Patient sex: F
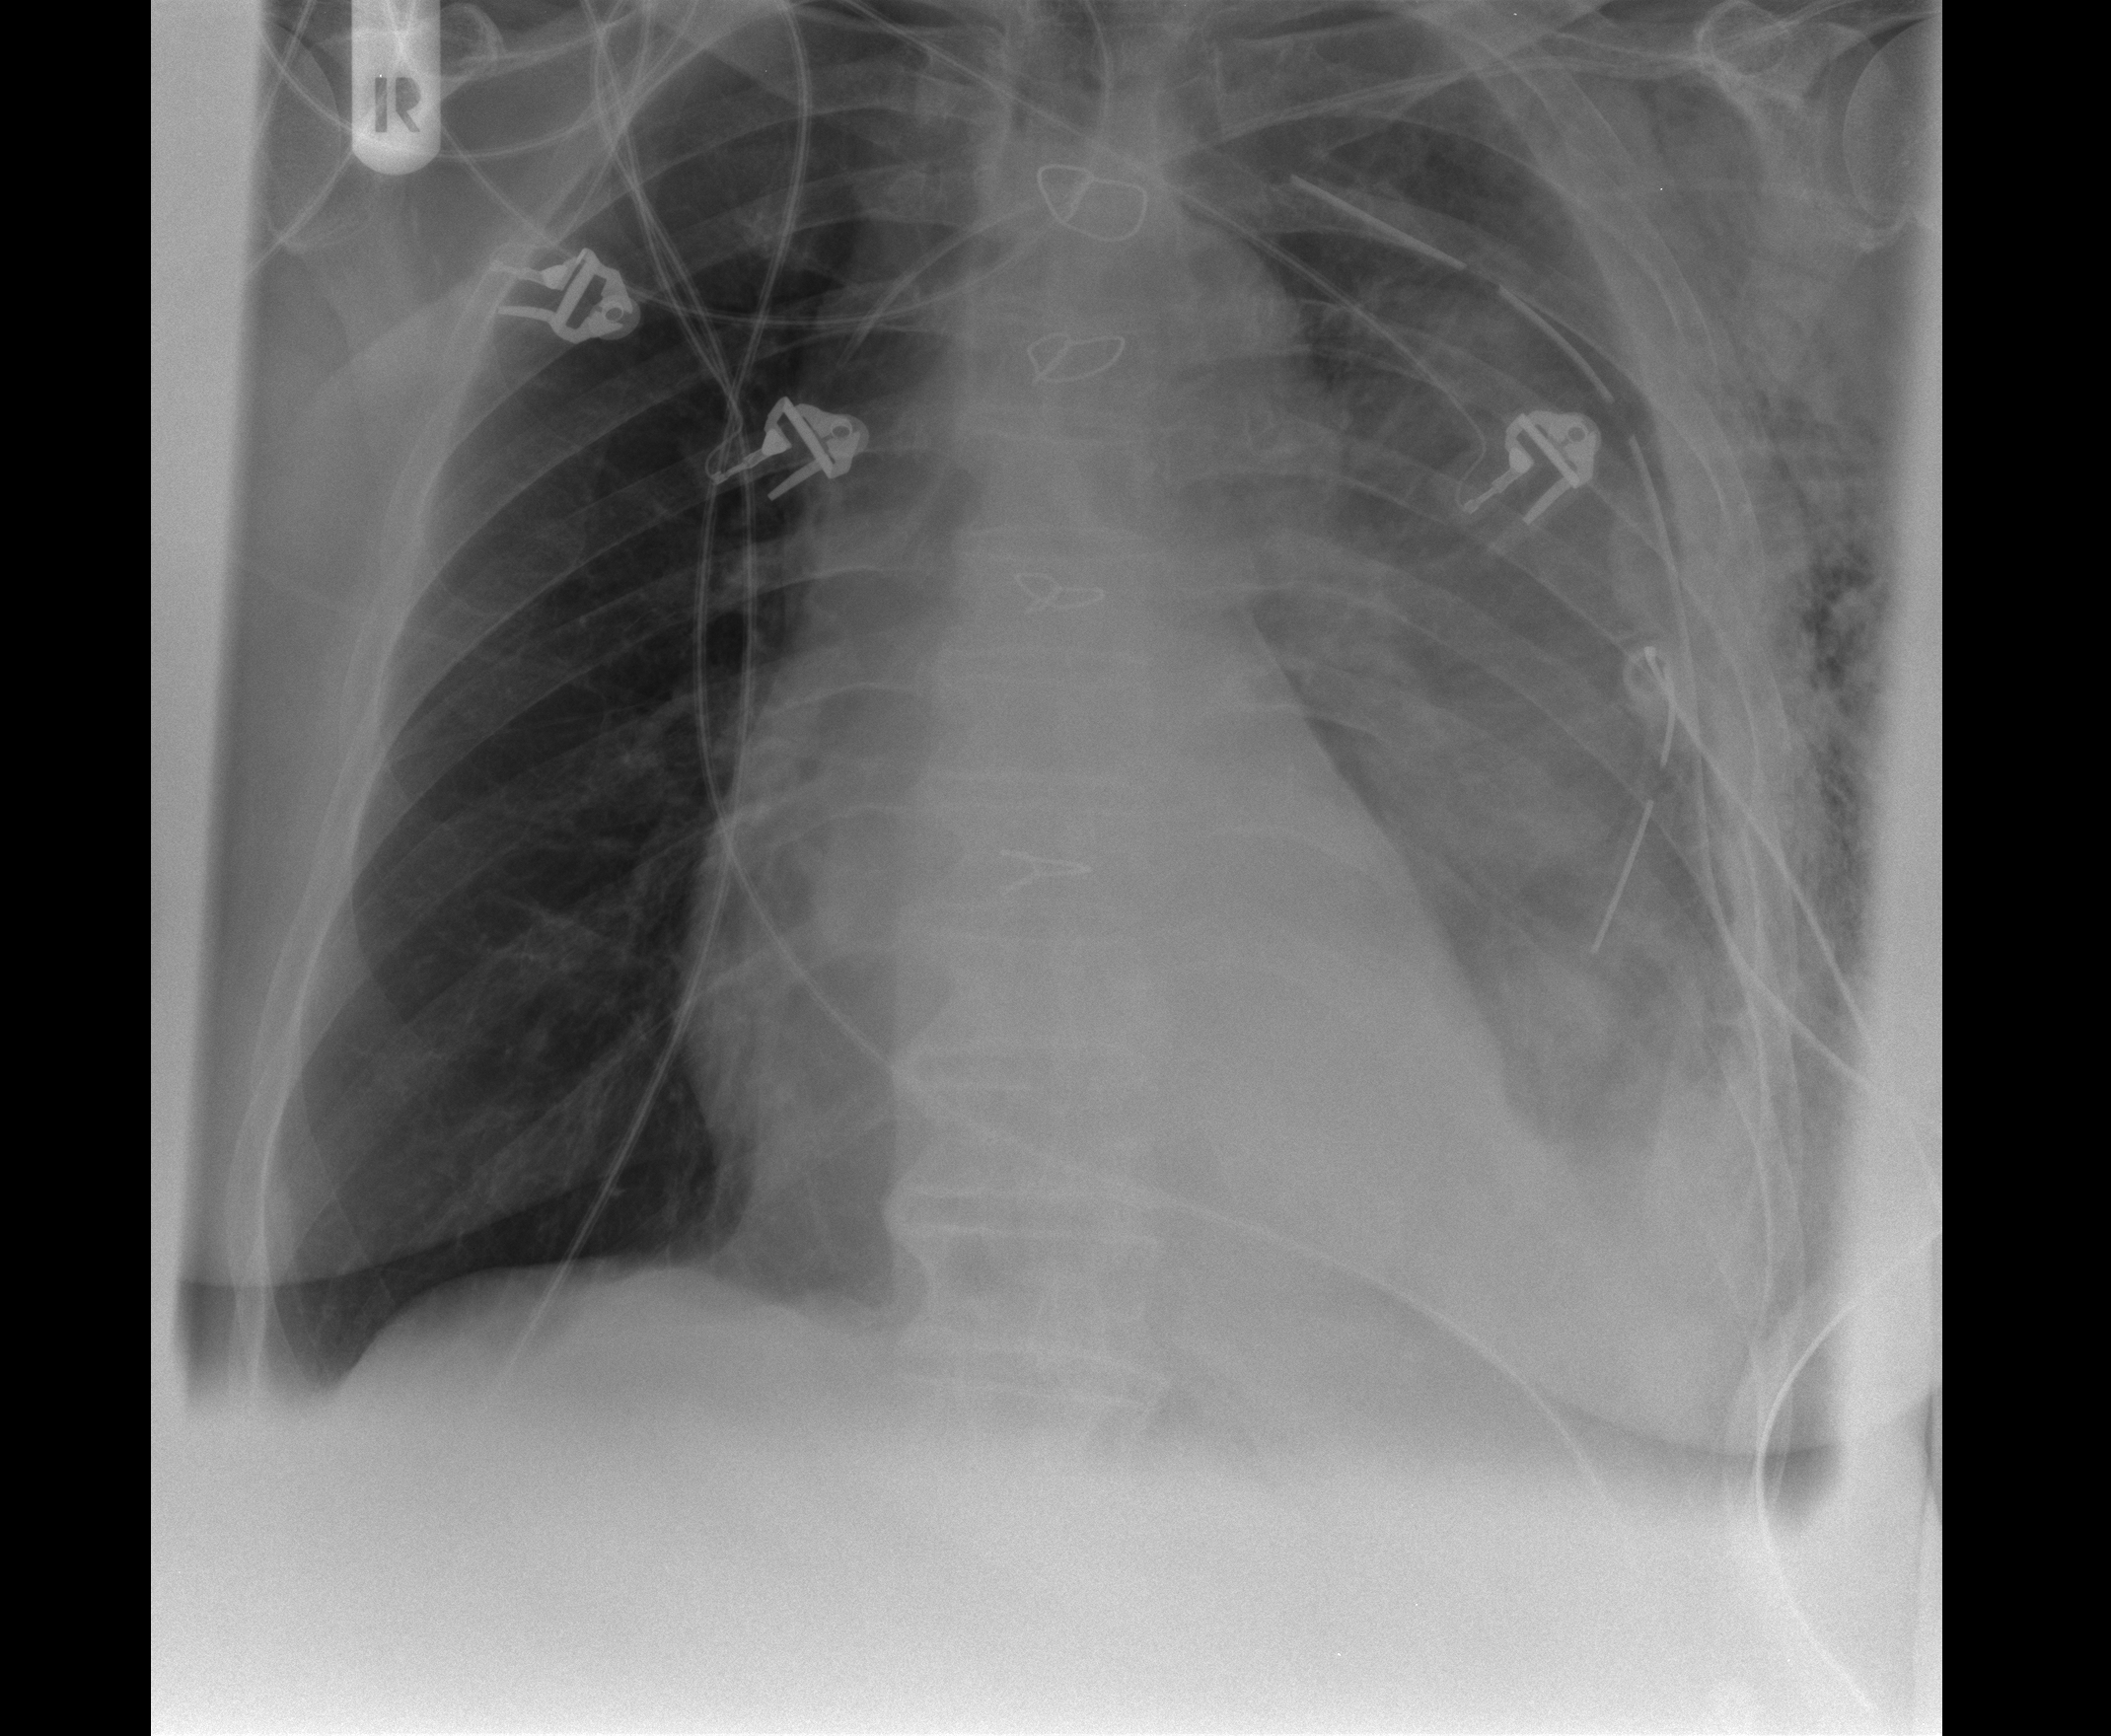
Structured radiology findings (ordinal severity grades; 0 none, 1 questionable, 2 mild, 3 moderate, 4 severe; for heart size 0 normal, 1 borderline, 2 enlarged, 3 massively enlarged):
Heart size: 1
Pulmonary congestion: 0
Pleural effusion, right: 0
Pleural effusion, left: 3
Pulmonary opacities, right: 0
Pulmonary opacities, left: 0
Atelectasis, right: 0
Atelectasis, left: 2